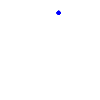
Particle: kaon